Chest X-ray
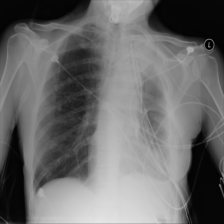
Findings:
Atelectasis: negative
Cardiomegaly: negative
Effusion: negative
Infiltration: negative
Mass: negative
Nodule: negative
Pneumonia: negative
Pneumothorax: negative
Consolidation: negative
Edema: negative
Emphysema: negative
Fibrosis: negative
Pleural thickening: negative
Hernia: negative